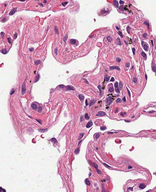
Tumor epithelial tissue: no
Tumor-associated stroma tissue: no
Normal tissue: yes